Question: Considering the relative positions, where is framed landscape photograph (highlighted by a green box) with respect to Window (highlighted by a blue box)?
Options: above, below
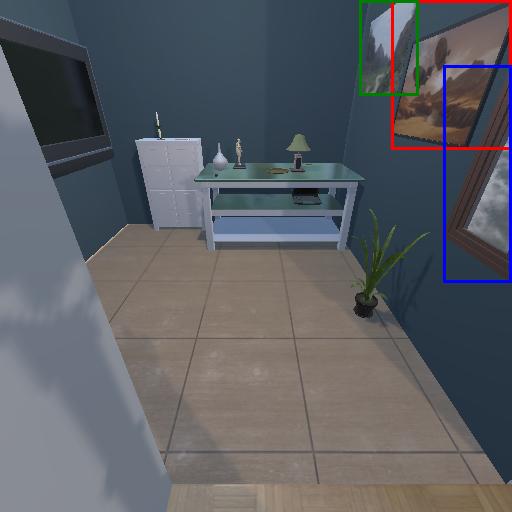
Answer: above